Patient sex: F
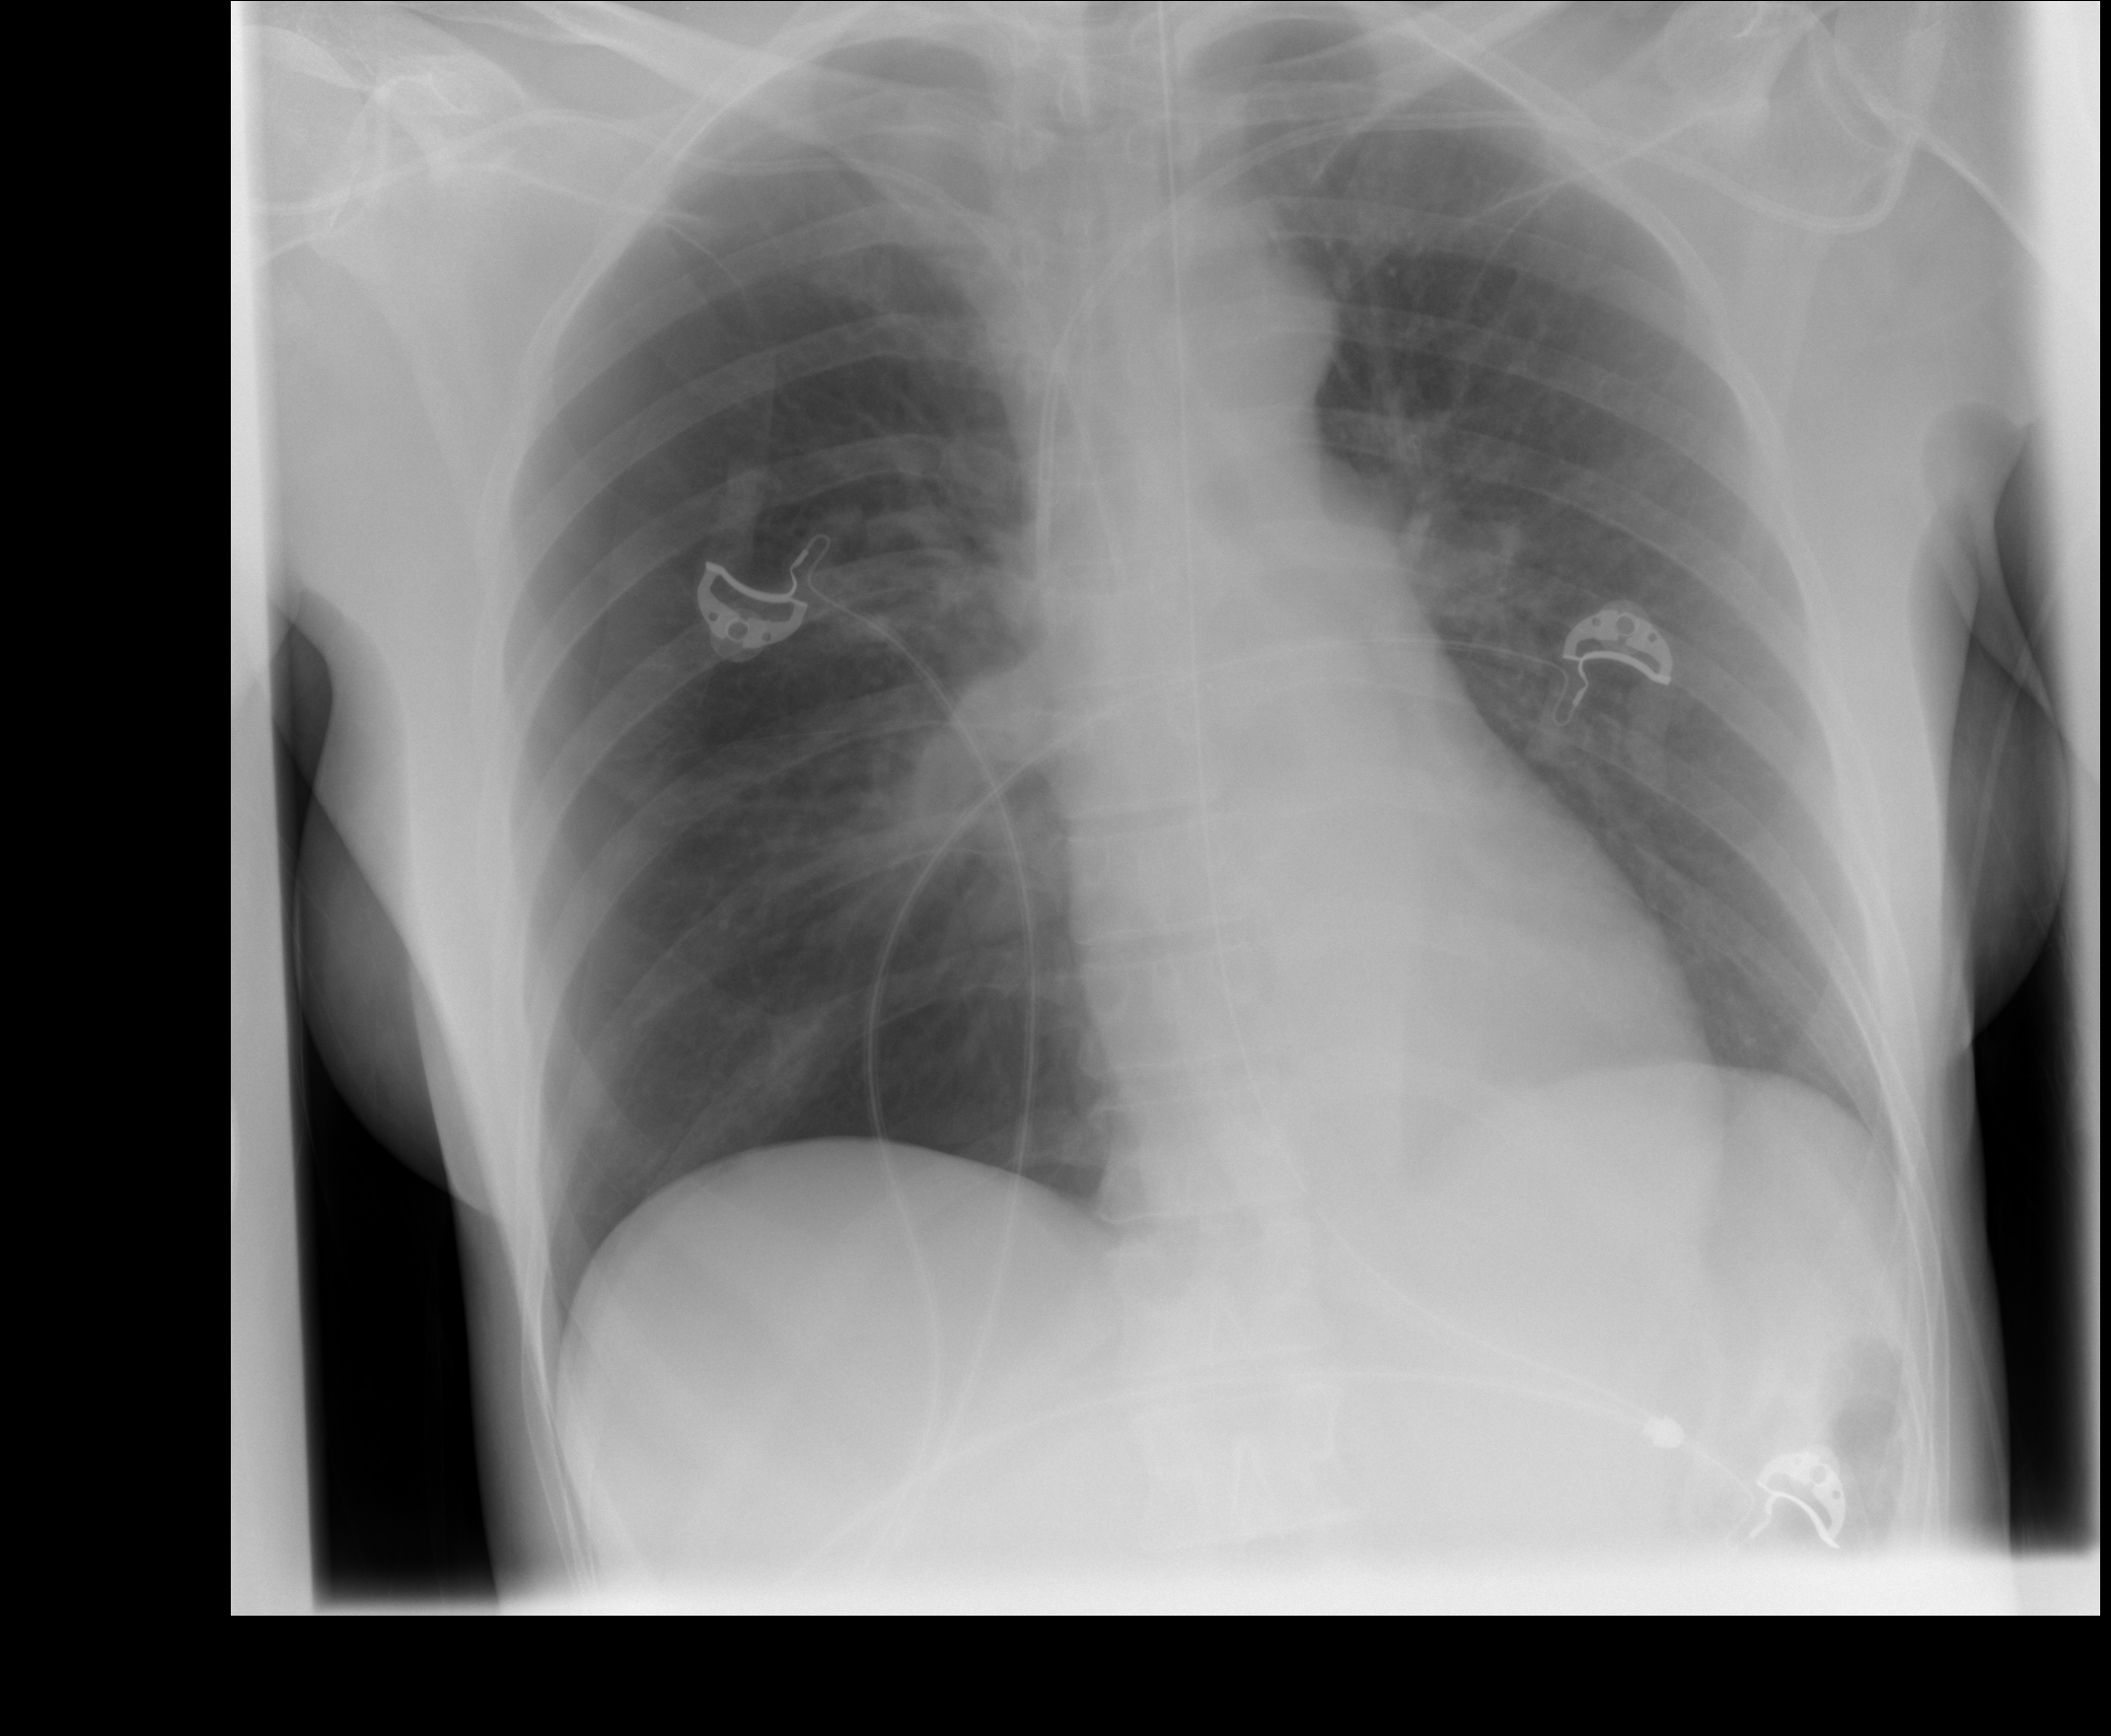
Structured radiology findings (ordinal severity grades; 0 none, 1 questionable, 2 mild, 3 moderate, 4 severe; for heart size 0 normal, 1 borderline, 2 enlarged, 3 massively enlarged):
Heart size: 0
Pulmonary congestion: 0
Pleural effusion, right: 0
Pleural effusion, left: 0
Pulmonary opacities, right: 0
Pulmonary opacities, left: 0
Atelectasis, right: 2
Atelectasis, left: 0